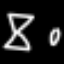
Label: hourglass